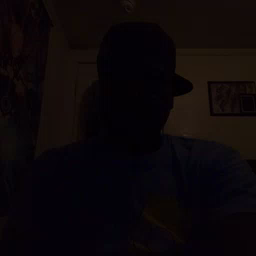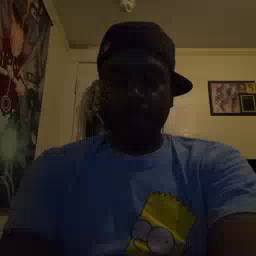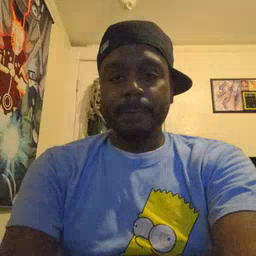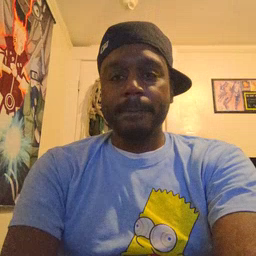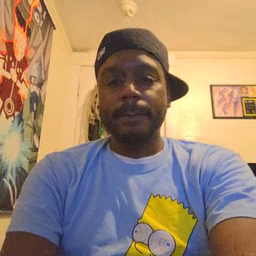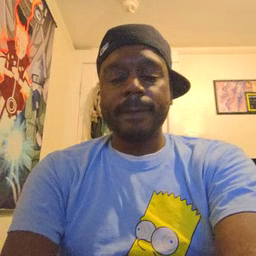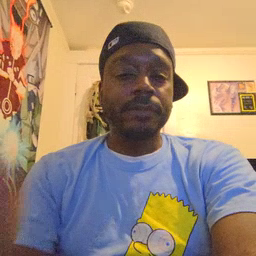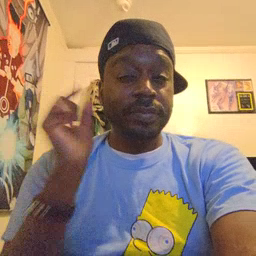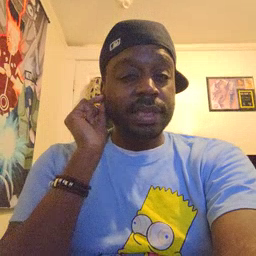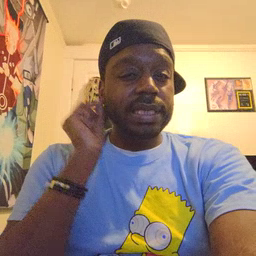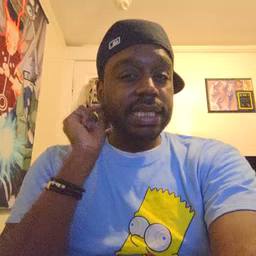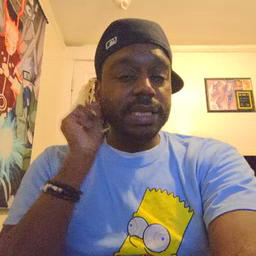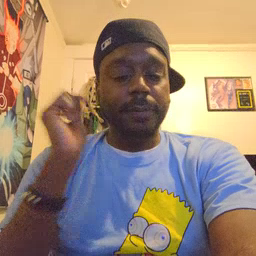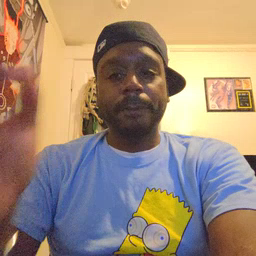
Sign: ear